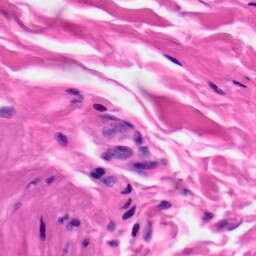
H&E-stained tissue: Skin